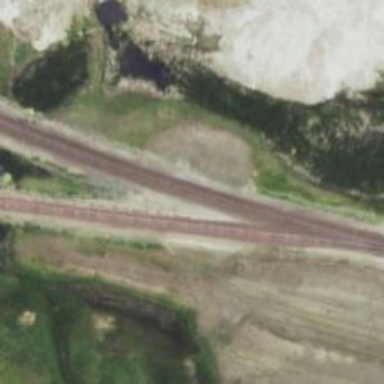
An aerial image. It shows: Railway track.